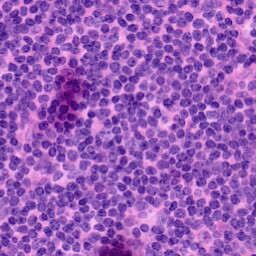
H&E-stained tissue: LymphNode